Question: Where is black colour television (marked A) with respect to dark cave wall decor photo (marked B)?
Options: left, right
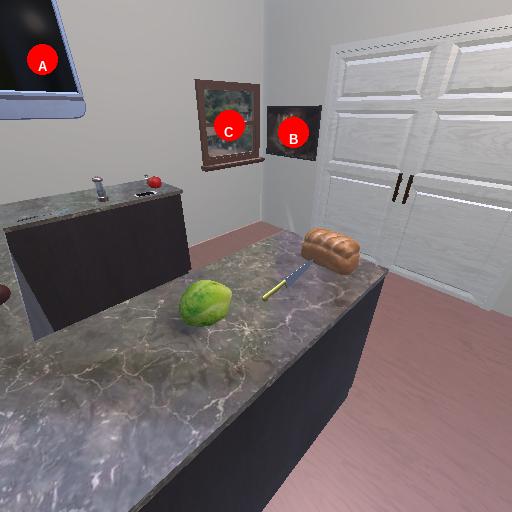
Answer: left